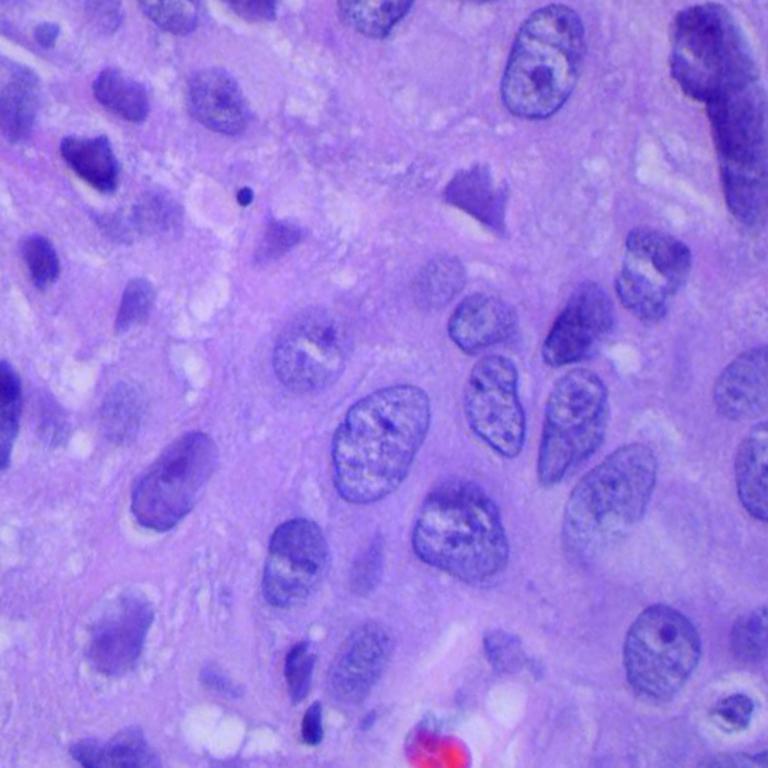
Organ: lung
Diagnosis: squamous carcinomas